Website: walmart
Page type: payment
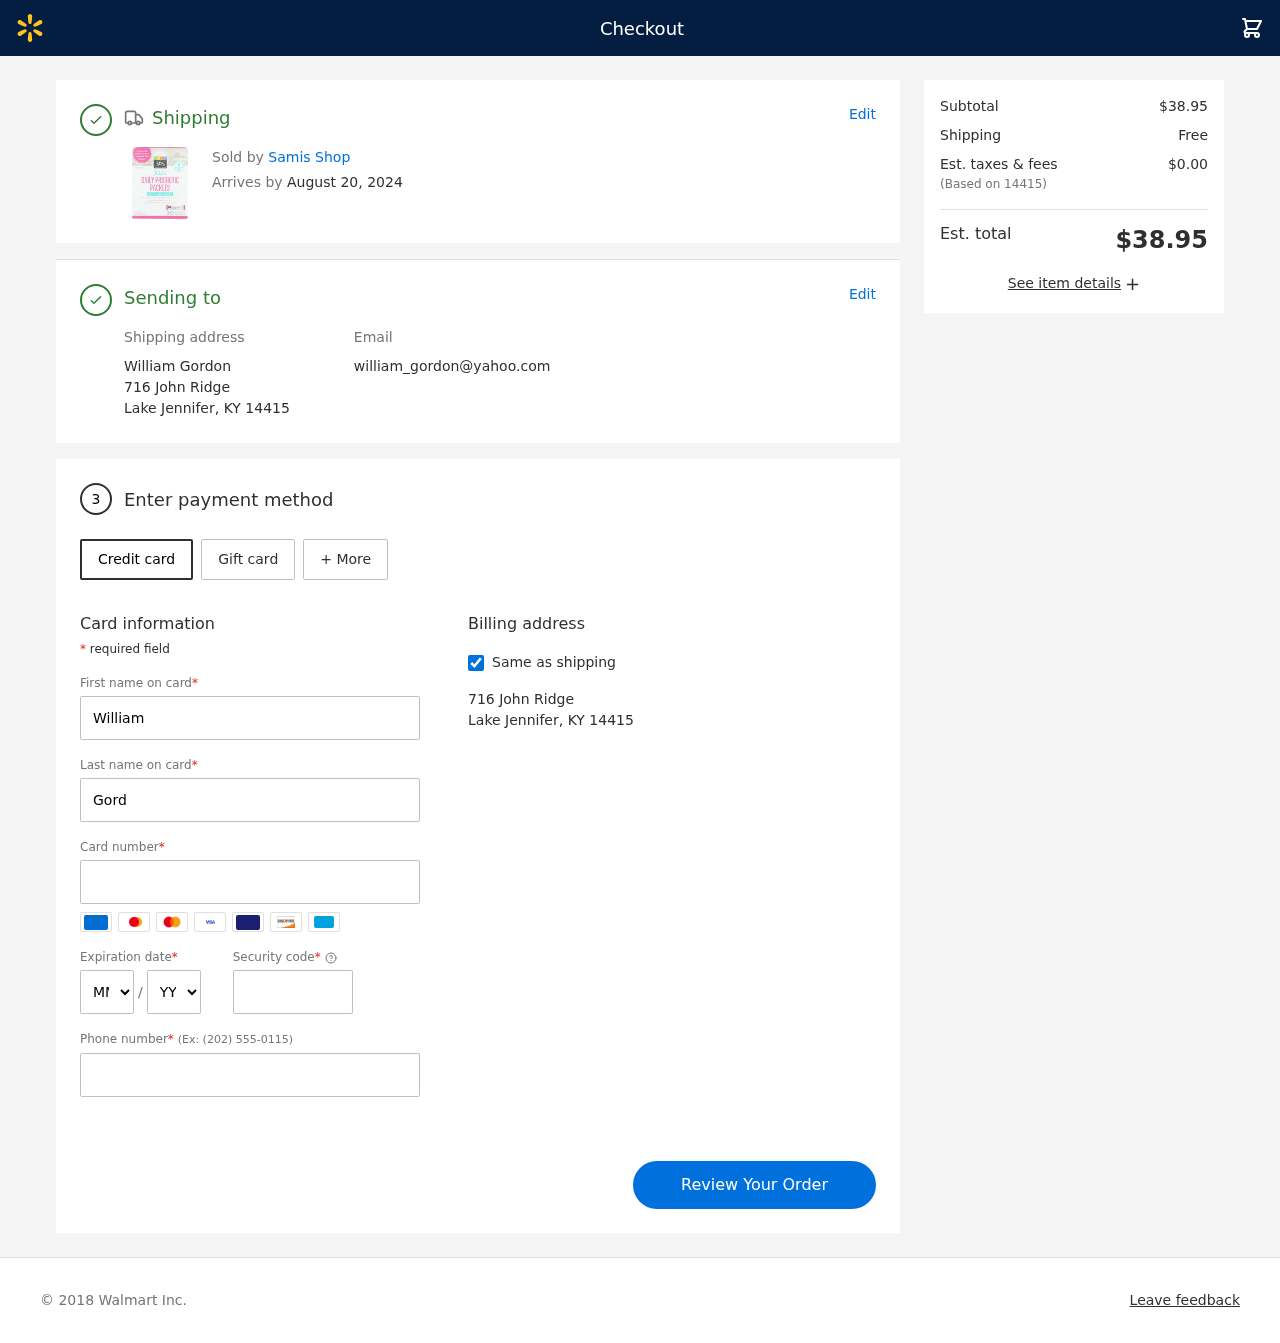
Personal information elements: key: PII_CARD_CVV
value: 116
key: PII_CARD_EXPIRY_MONTH
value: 05
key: PII_CARD_EXPIRY_YEAR
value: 28
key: PII_CARD_NUMBER
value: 4608 7273 5130 5194
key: PII_CITY_STATE_ZIP
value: Lake Jennifer, KY 14415
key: PII_EMAIL
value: william_gordon@yahoo.com
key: PII_FIRSTNAME
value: William
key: PII_FULLNAME
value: William Gordon
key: PII_LASTNAME
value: Gordon
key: PII_PHONE
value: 7238049321
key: PII_POSTCODE
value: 14415
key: PII_STREET
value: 716 John Ridge
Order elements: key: ORDER_DELIVERY_DATE
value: August 20, 2024
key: ORDER_SUBTOTAL
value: $38.95
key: ORDER_SHIPPING_COST
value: Free
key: ORDER_TAX
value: $0.00
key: ORDER_TOTAL
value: $38.95